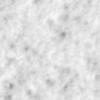
Label: no_change